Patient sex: M
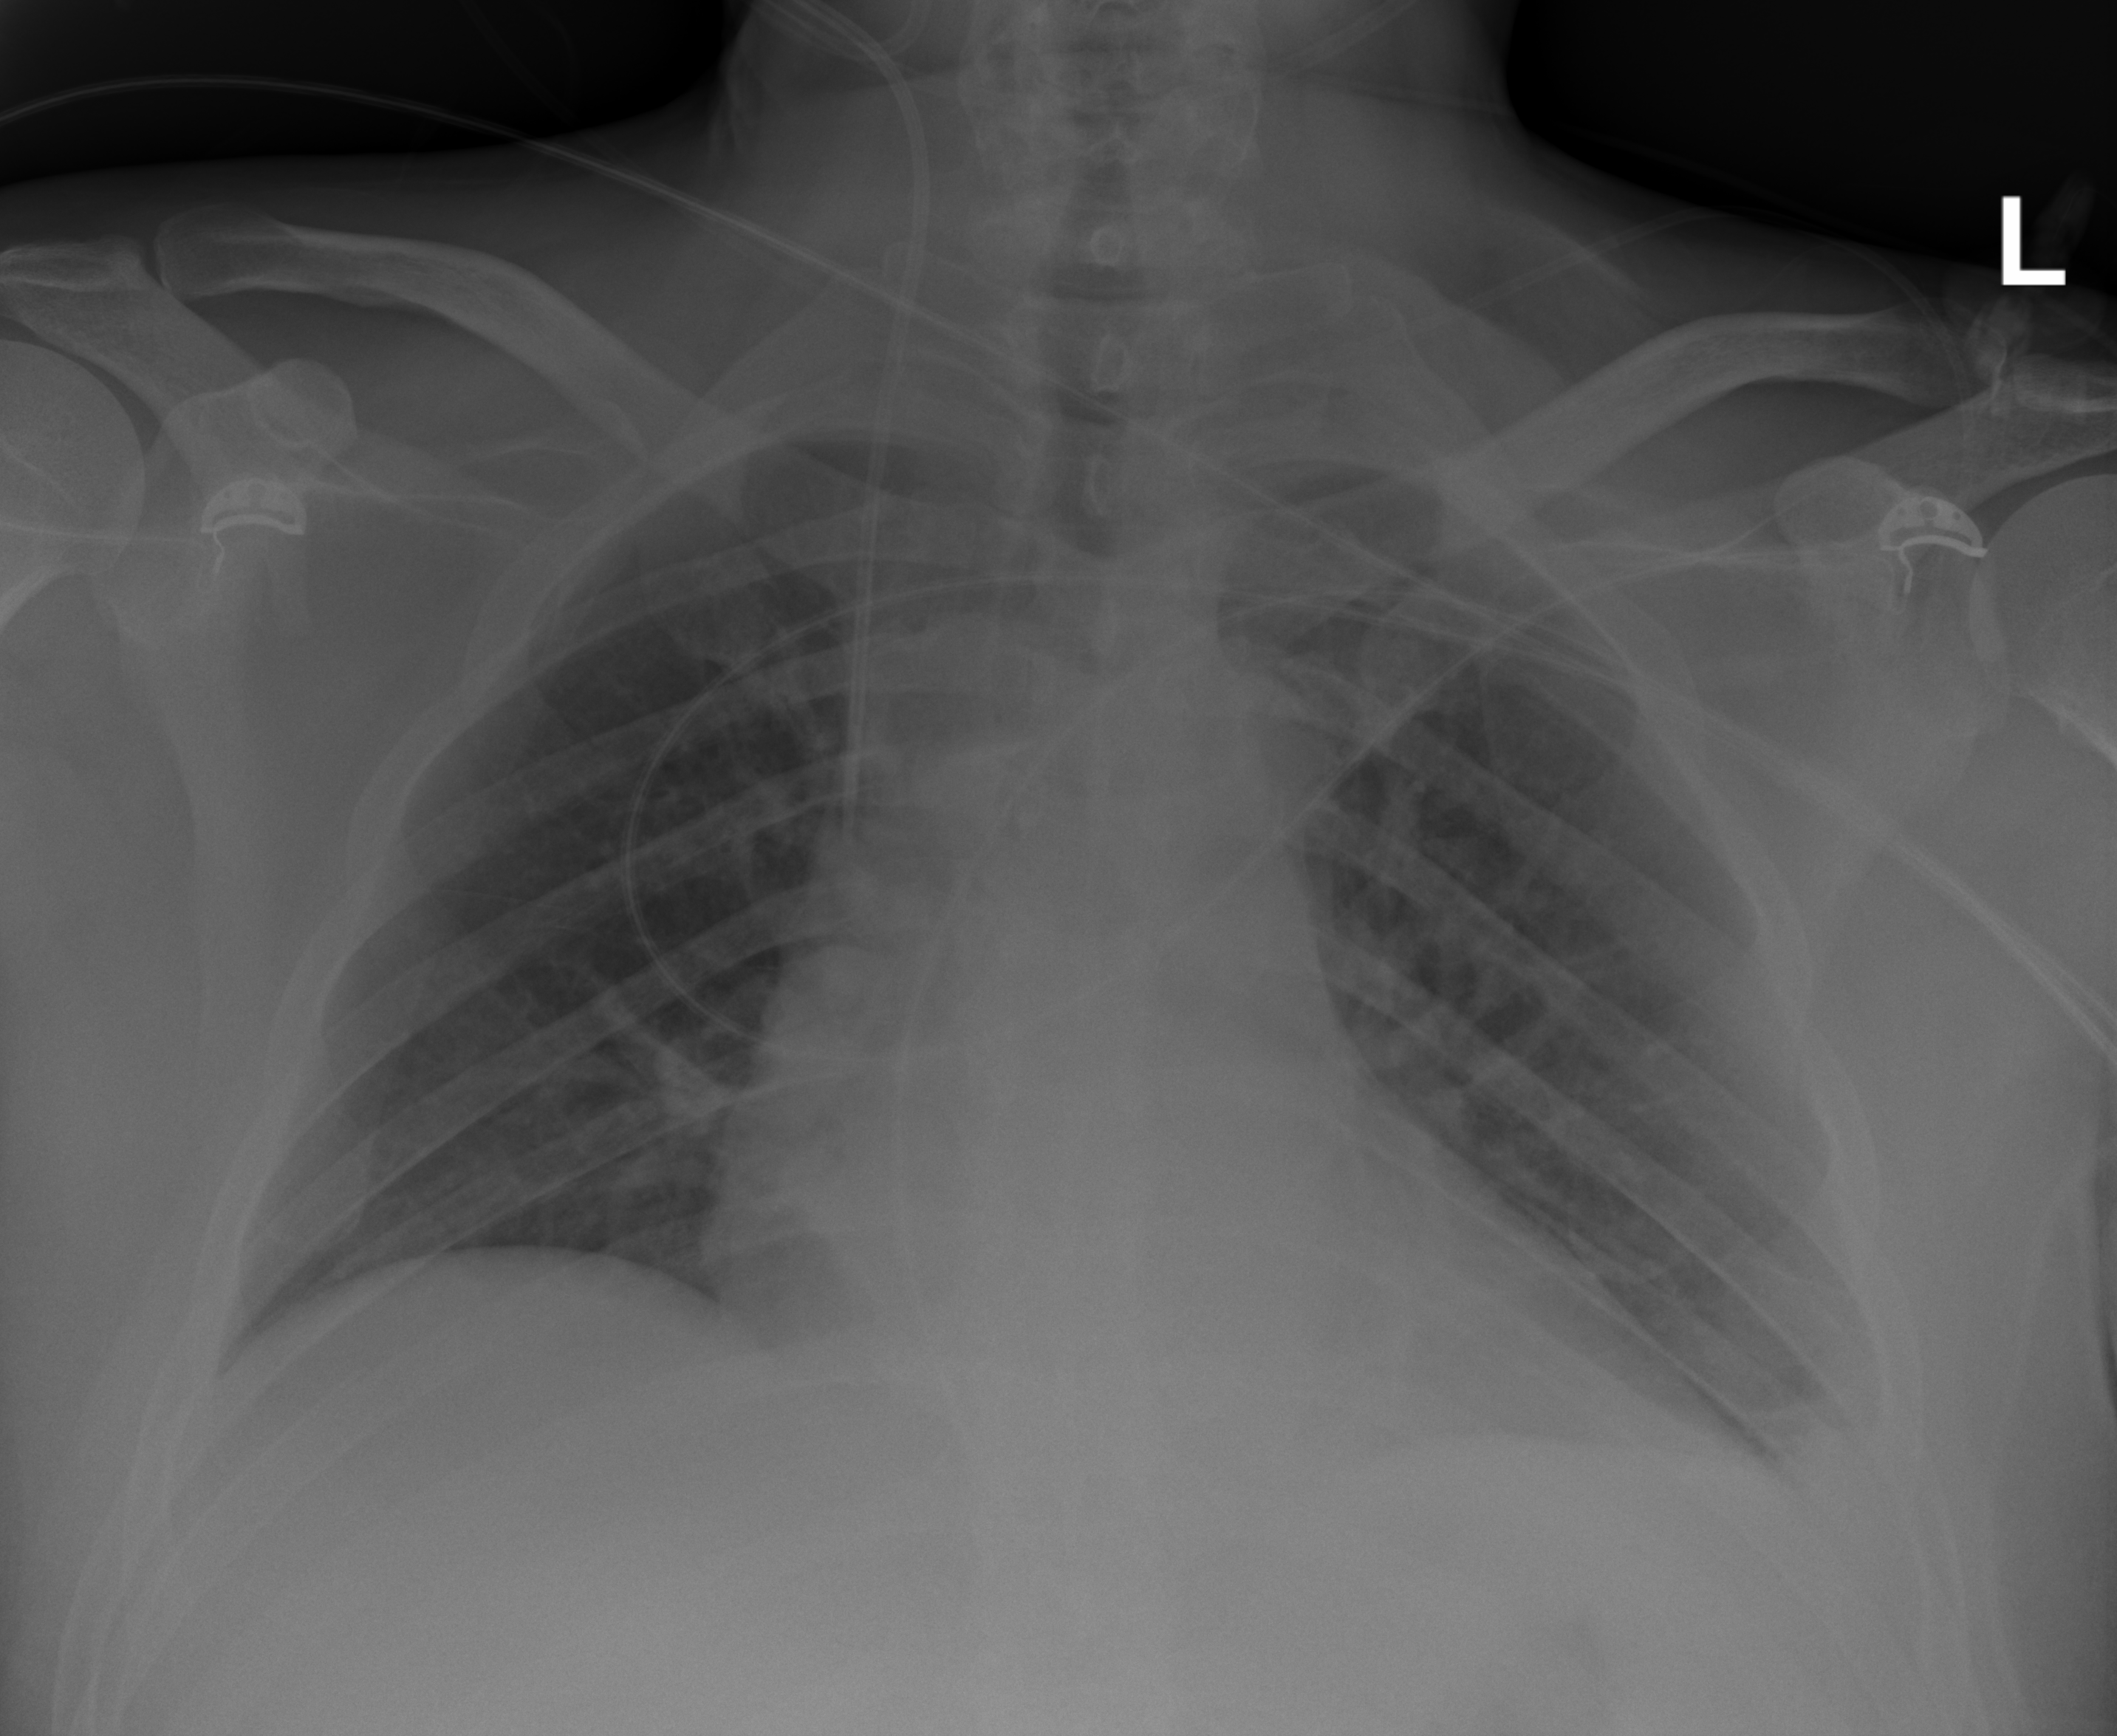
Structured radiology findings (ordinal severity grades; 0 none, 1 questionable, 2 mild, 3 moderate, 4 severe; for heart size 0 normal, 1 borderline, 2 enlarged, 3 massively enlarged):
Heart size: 2
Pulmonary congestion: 1
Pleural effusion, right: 0
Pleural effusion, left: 2
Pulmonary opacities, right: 0
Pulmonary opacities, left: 2
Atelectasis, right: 2
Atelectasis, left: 2